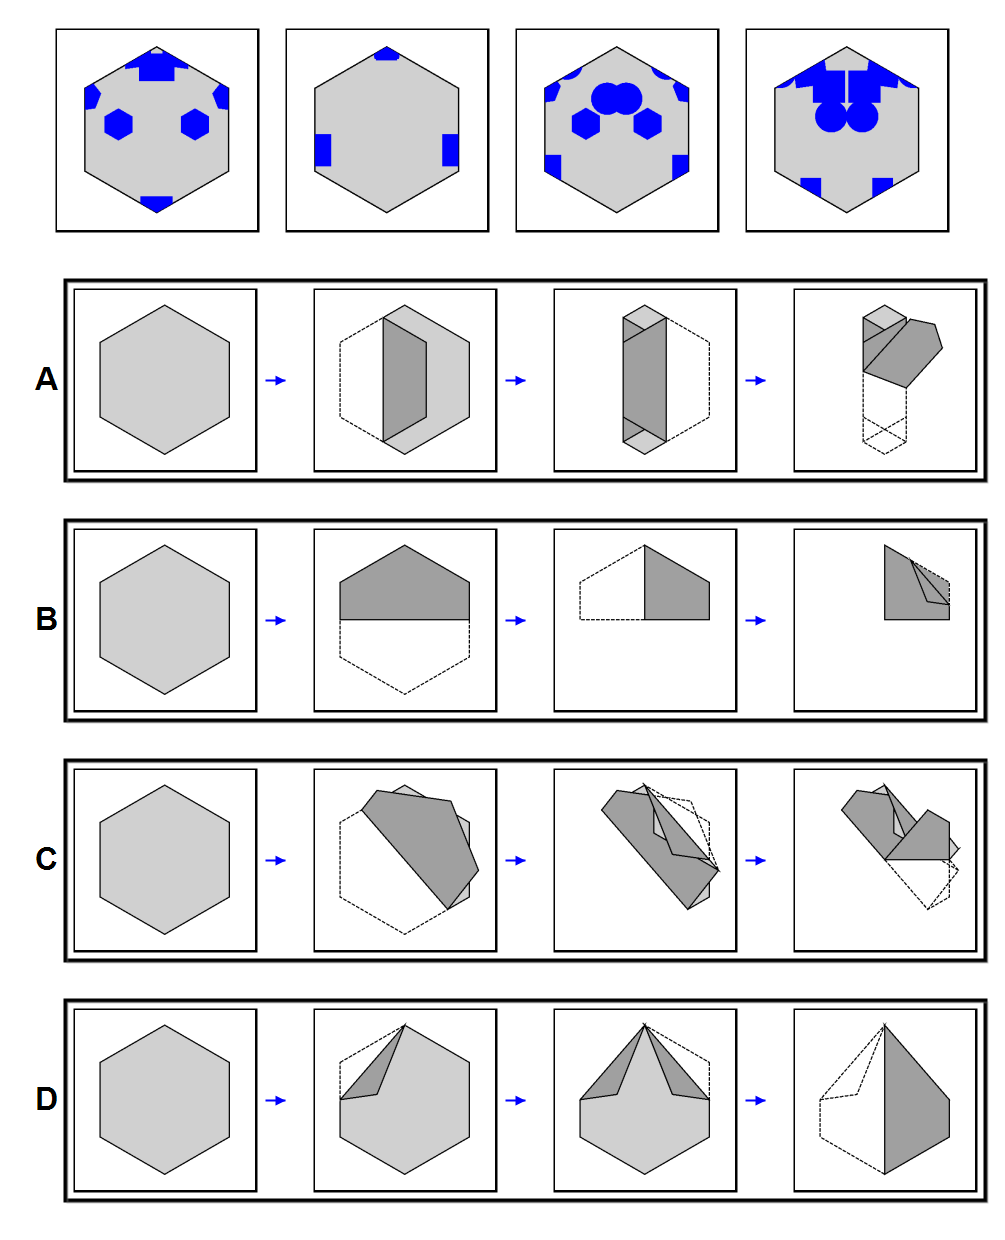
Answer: D